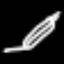
Label: leaf